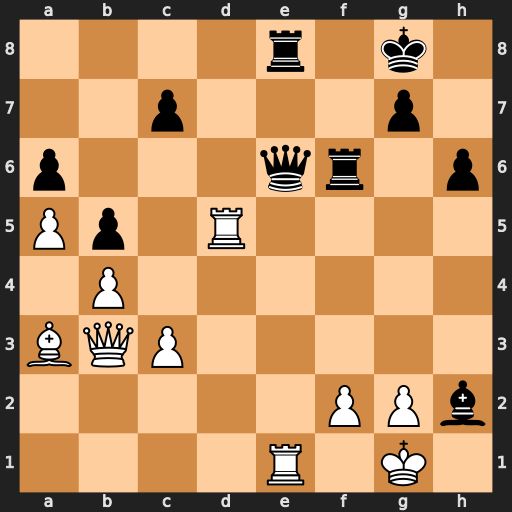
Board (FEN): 4r1k1/2p3p1/p3qr1p/Pp1R4/1P6/BQP5/5PPb/4R1K1
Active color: w
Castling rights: -
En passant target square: -
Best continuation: Kxh2 Qxe1 Re5+ Kh8 Rxe1